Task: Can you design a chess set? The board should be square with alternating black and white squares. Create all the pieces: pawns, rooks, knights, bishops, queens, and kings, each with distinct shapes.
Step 889:
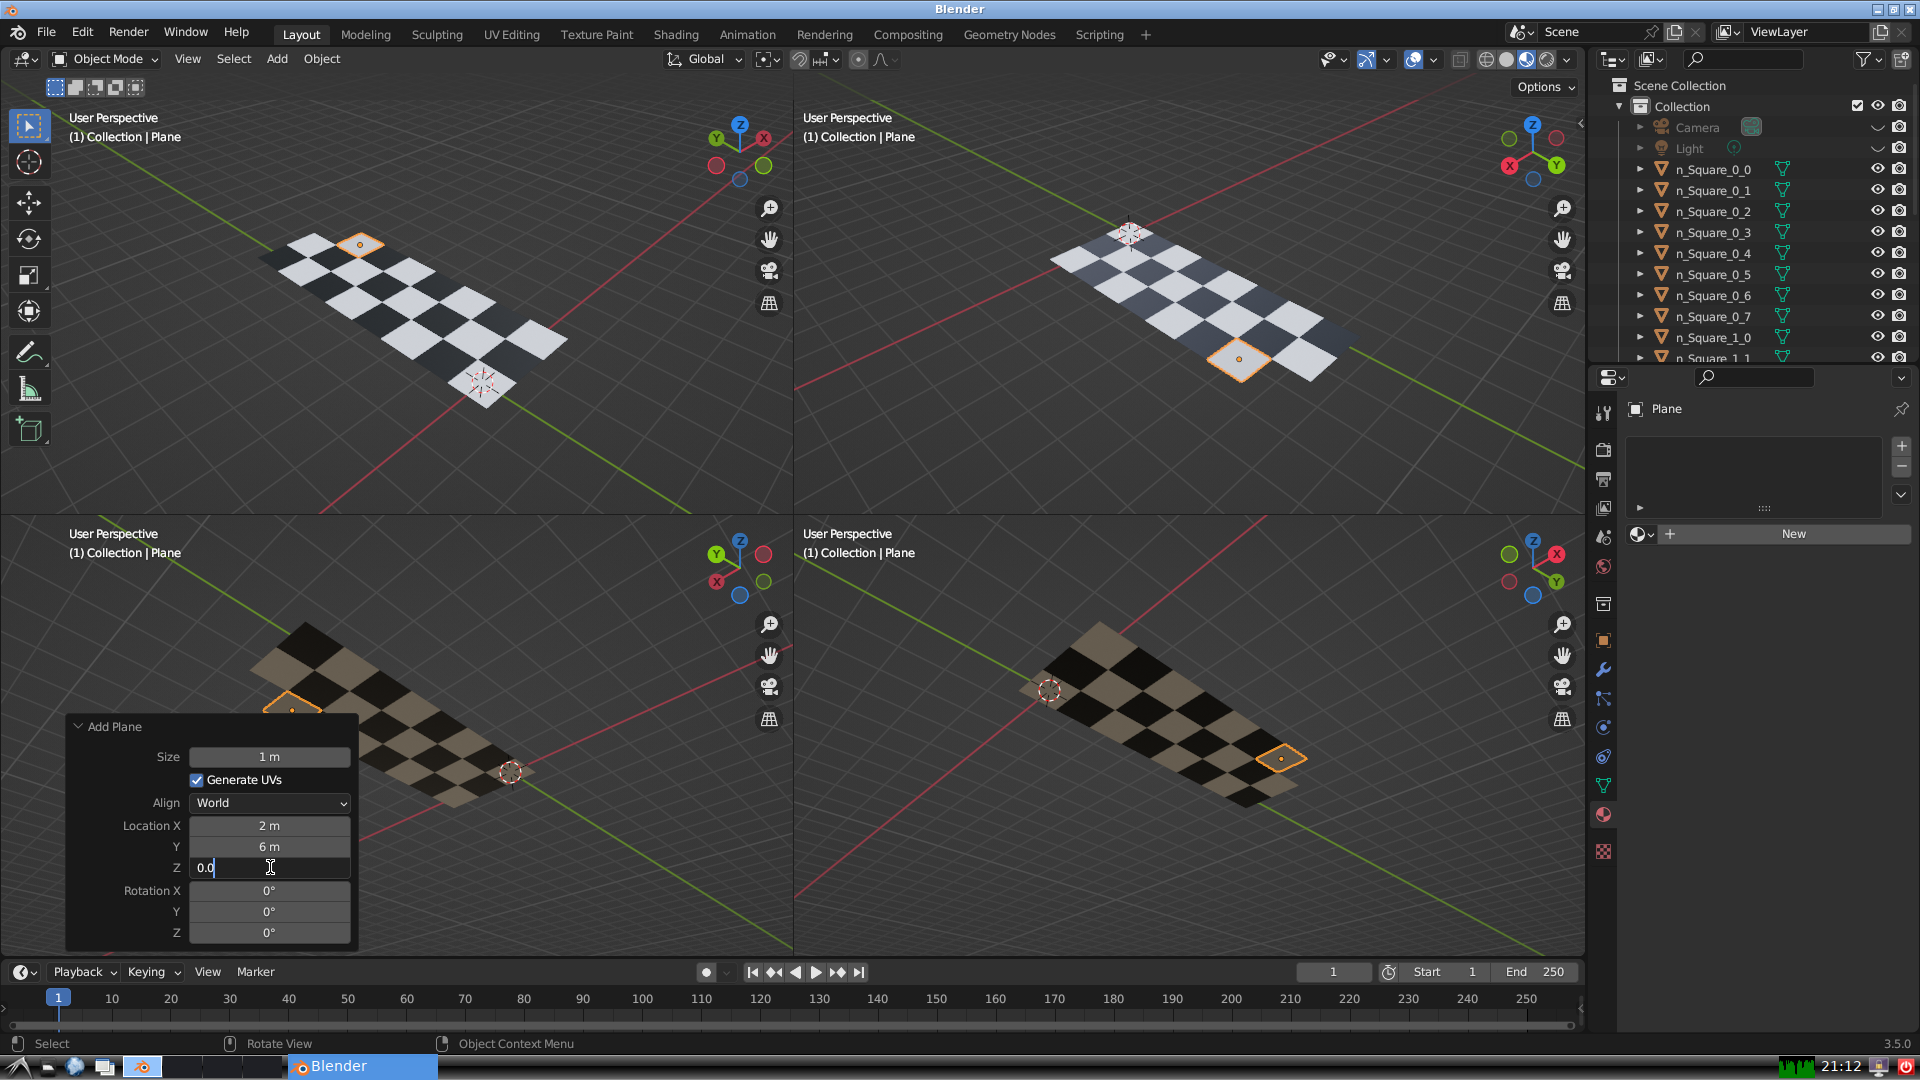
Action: {"key_press": ['Return']}